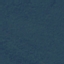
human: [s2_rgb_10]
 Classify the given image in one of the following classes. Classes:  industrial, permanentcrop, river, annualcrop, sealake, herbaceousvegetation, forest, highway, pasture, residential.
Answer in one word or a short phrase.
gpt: Forest